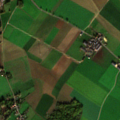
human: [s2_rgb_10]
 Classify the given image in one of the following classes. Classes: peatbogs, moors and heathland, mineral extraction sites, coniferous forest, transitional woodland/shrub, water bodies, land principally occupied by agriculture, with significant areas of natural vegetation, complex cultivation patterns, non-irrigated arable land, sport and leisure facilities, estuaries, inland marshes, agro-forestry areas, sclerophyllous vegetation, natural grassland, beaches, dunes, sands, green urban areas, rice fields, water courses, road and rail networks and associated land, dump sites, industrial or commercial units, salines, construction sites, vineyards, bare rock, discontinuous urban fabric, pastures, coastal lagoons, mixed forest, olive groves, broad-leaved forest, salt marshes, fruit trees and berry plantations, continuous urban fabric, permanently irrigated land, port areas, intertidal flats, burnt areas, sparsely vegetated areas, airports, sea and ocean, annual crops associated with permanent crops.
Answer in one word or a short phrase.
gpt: discontinuous urban fabric, non-irrigated arable land, pastures